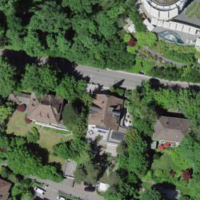
EUNIS habitat code: 55
Species observed at this site:
Hedera helix
Chelidonium majus